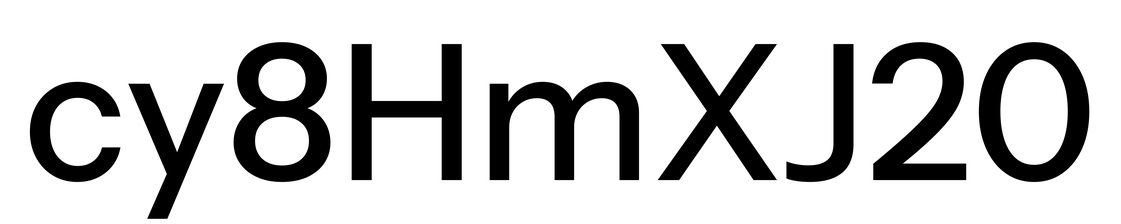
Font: InstrumentSans_Medium